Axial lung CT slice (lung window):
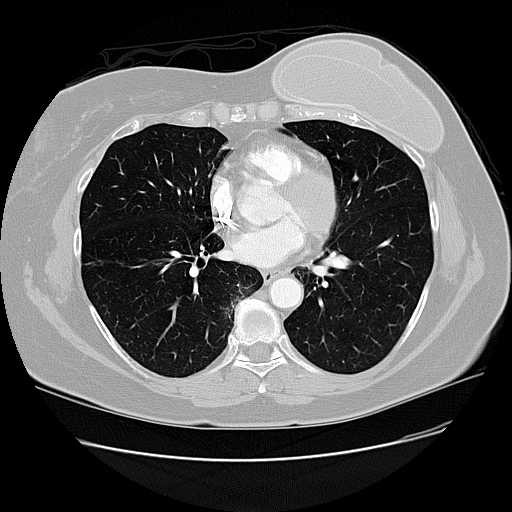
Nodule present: no